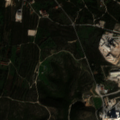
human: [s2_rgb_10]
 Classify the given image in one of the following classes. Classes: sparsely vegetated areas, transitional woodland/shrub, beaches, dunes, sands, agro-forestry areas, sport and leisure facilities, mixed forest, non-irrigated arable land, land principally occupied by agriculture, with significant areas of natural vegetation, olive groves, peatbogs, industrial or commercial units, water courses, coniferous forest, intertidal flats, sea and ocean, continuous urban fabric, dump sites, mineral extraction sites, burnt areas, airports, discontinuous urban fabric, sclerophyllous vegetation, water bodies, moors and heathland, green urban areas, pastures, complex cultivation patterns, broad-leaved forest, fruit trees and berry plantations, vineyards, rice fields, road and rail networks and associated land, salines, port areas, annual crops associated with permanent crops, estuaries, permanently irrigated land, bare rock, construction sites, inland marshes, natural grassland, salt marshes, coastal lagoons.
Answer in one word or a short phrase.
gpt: mineral extraction sites, olive groves, sclerophyllous vegetation